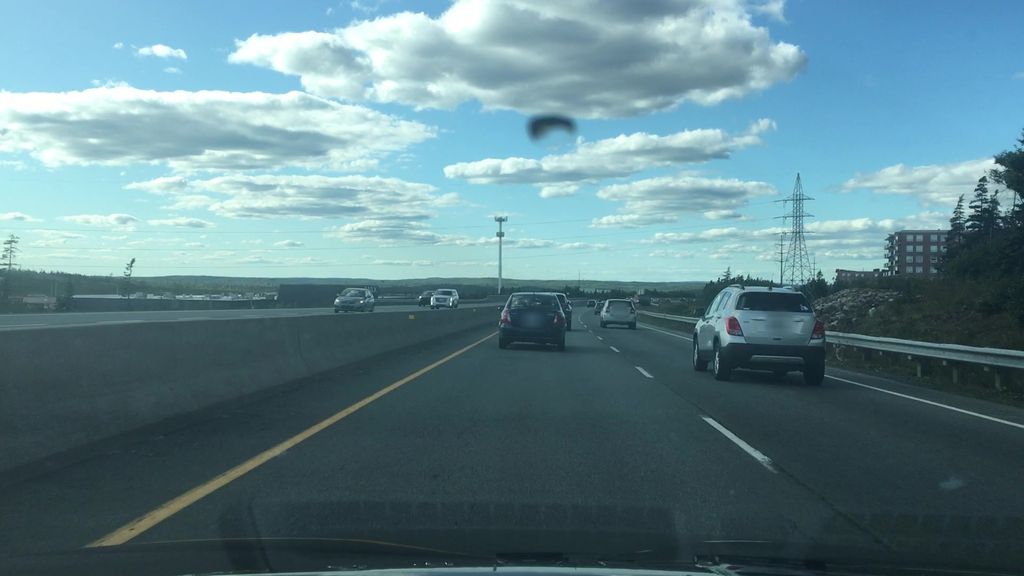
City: halifax